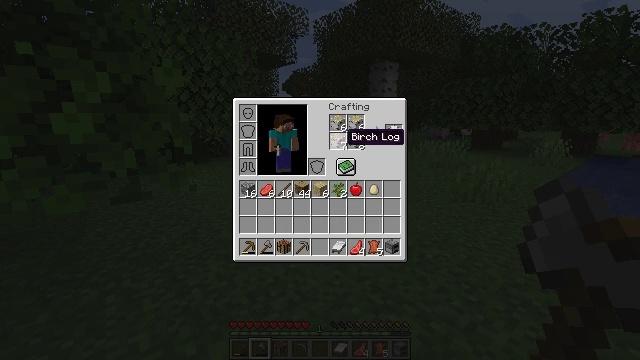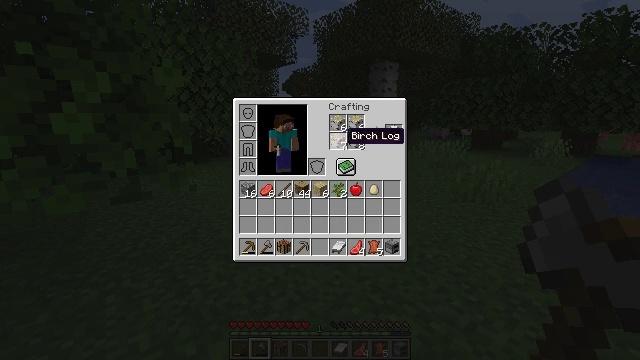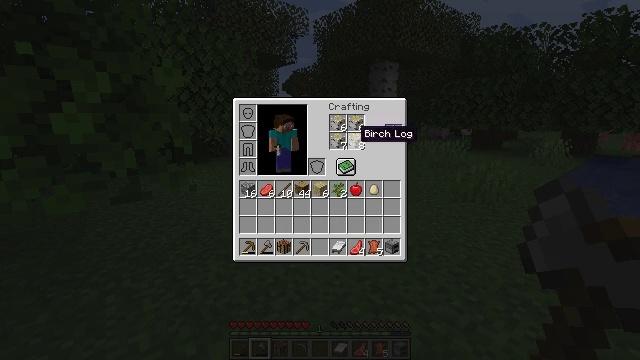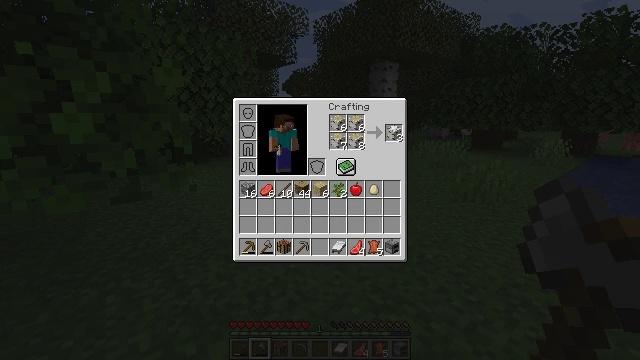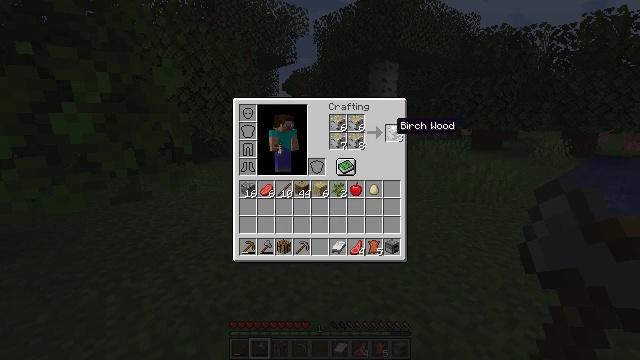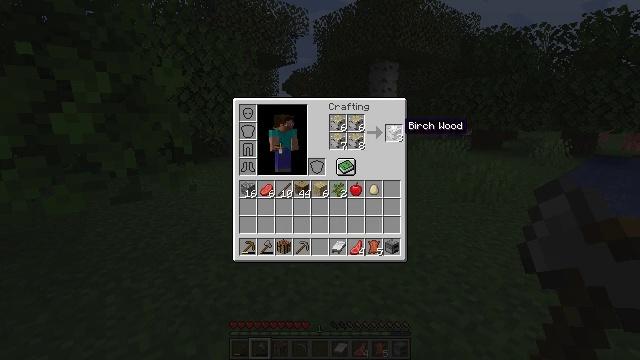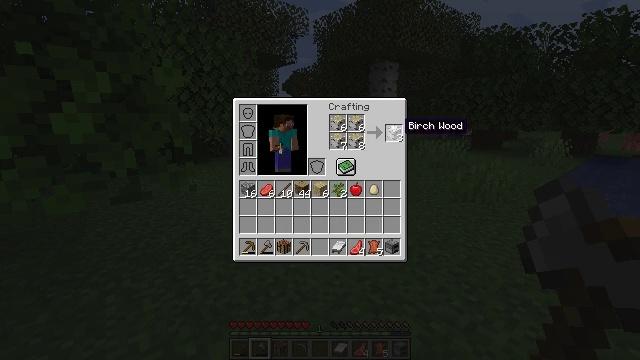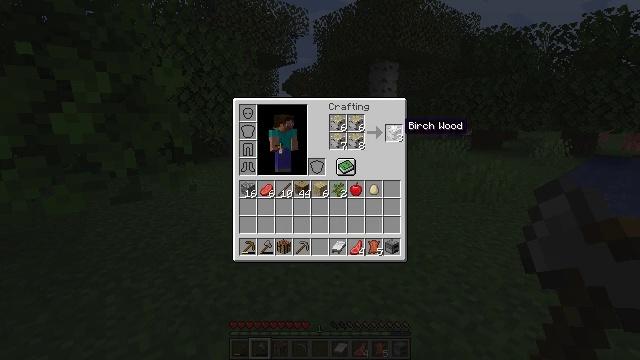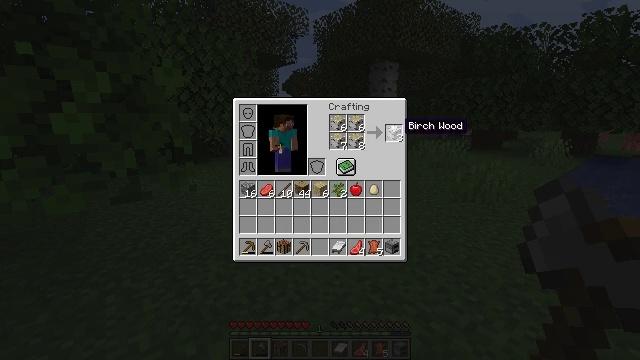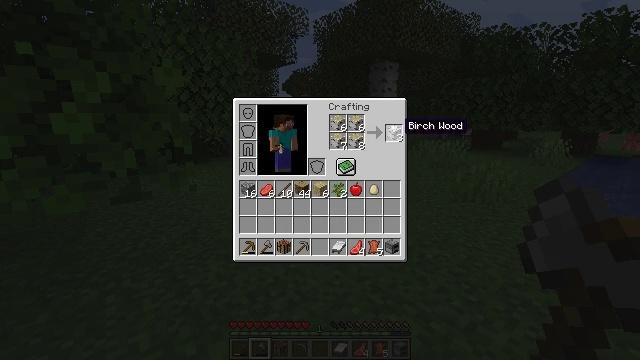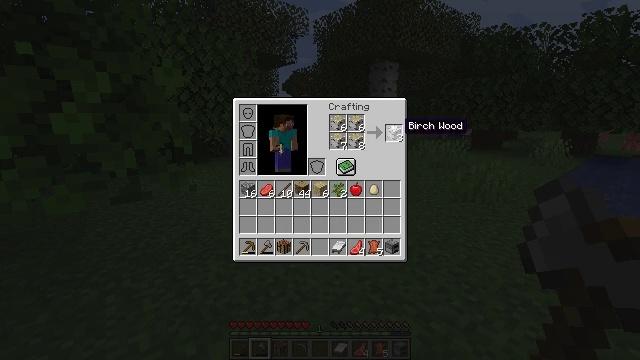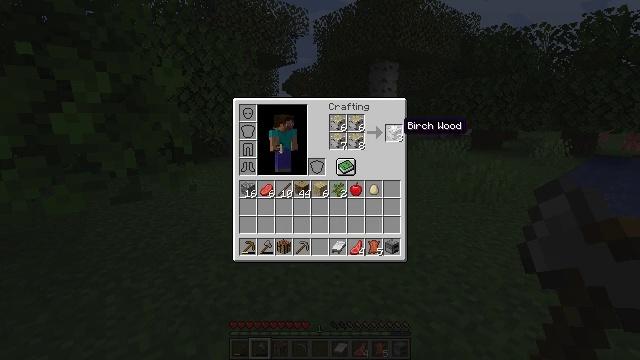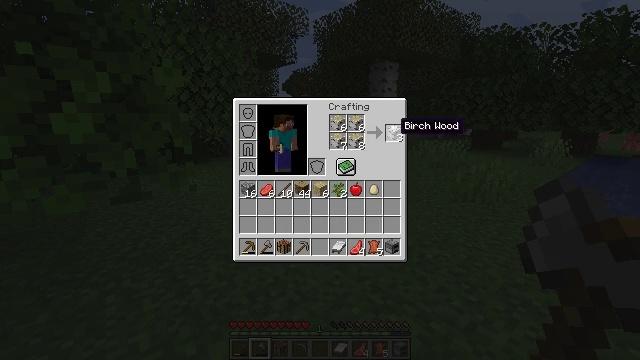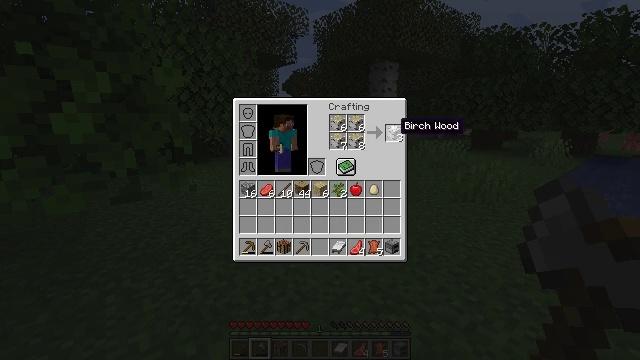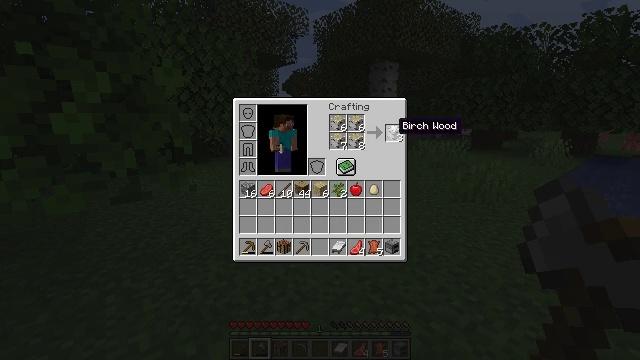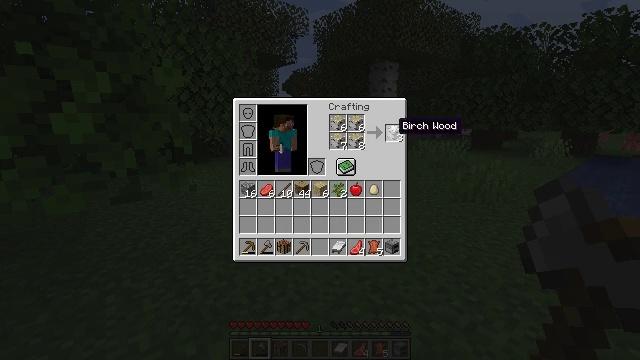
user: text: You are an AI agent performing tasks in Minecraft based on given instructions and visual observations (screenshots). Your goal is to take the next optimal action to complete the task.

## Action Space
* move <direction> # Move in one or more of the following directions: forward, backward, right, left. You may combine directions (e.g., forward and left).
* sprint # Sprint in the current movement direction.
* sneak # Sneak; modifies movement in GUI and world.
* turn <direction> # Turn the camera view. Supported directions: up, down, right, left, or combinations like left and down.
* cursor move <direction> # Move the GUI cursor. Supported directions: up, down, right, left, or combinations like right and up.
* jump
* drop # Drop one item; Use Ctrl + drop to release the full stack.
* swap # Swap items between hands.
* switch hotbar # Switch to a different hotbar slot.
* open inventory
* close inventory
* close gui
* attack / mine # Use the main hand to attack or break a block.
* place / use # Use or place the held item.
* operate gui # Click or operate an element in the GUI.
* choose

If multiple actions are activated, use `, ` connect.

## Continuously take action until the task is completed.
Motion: motion action
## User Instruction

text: Process birch logs into birch wood.
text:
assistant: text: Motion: no_op
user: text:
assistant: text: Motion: cursor move right
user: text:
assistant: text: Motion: cursor move right
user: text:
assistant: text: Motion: cursor move right
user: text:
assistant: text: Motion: cursor move right
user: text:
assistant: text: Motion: no_op
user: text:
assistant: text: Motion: no_op
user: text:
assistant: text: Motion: no_op
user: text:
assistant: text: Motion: no_op
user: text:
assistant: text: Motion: no_op
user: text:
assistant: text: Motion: no_op
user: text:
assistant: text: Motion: no_op
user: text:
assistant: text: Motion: no_op
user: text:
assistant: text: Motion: no_op
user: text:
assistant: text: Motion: no_op
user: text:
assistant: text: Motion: operate gui
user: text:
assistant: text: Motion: operate gui
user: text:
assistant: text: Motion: operate gui
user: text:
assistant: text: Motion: no_op
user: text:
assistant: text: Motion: operate gui
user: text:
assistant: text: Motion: operate gui
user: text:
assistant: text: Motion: operate gui
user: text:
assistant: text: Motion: no_op
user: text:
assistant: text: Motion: operate gui
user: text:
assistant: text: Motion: operate gui
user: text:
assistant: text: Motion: no_op
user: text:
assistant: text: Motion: operate gui
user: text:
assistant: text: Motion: operate gui
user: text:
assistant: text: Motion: operate gui
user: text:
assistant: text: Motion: no_op